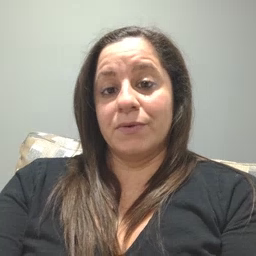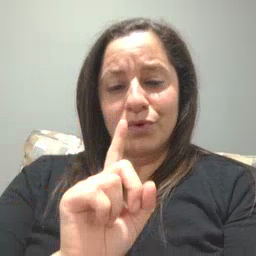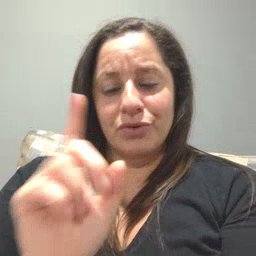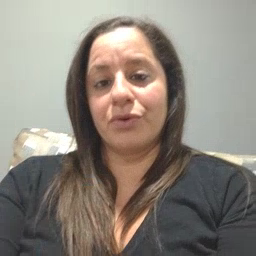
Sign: where